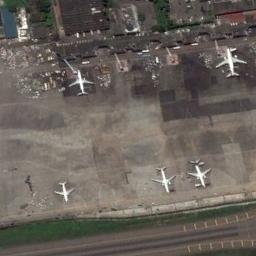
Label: airplane